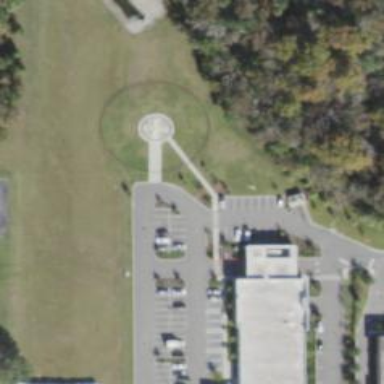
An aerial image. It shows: Image of helipad at airport.